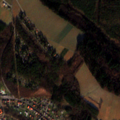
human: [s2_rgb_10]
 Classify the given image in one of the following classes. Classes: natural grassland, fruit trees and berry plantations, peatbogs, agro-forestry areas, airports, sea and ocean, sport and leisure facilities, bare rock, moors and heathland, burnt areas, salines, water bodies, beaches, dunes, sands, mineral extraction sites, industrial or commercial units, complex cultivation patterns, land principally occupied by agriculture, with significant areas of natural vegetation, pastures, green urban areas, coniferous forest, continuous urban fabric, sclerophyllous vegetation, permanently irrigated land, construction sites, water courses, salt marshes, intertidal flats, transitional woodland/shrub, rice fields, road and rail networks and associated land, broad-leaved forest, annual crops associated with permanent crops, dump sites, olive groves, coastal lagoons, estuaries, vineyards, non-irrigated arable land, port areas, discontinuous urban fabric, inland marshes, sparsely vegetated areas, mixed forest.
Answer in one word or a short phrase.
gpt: discontinuous urban fabric, non-irrigated arable land, land principally occupied by agriculture, with significant areas of natural vegetation, broad-leaved forest, mixed forest